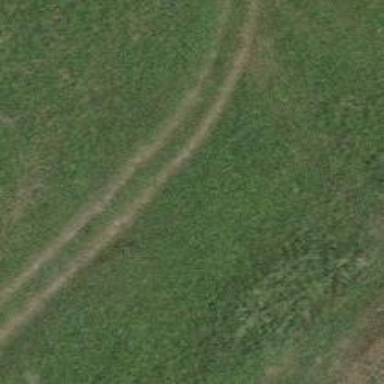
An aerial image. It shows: Grass track road with grade 5 tracktype.